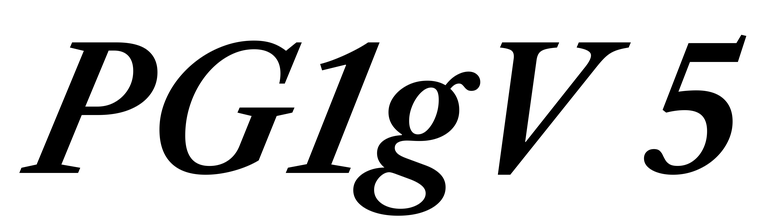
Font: LibreCaslonText-Italic_SemiBold_Italic